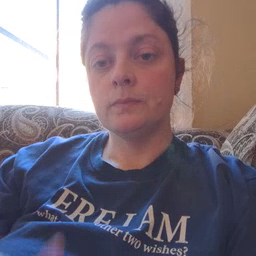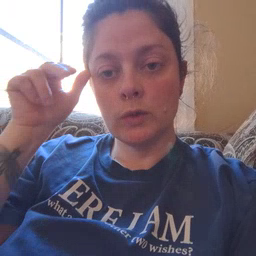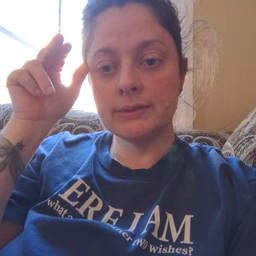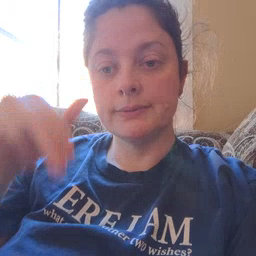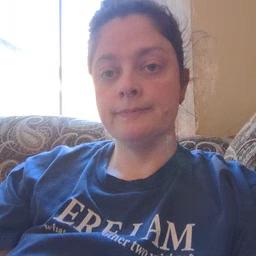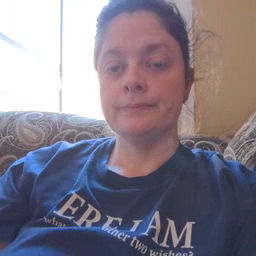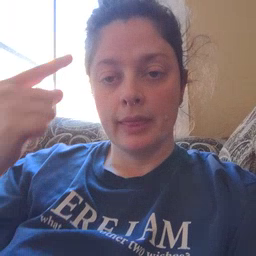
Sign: horse